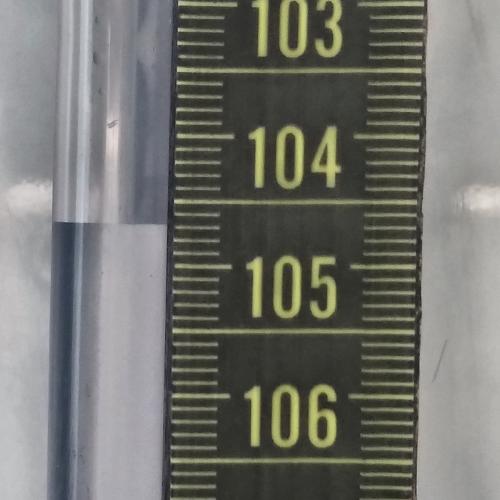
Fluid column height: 104.7 cm